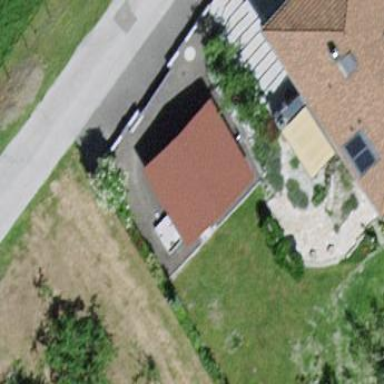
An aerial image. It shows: Garage.